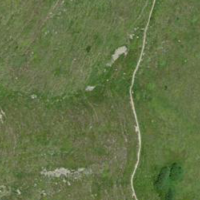
EUNIS habitat code: 26
Species observed at this site:
Arnica montana